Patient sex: M
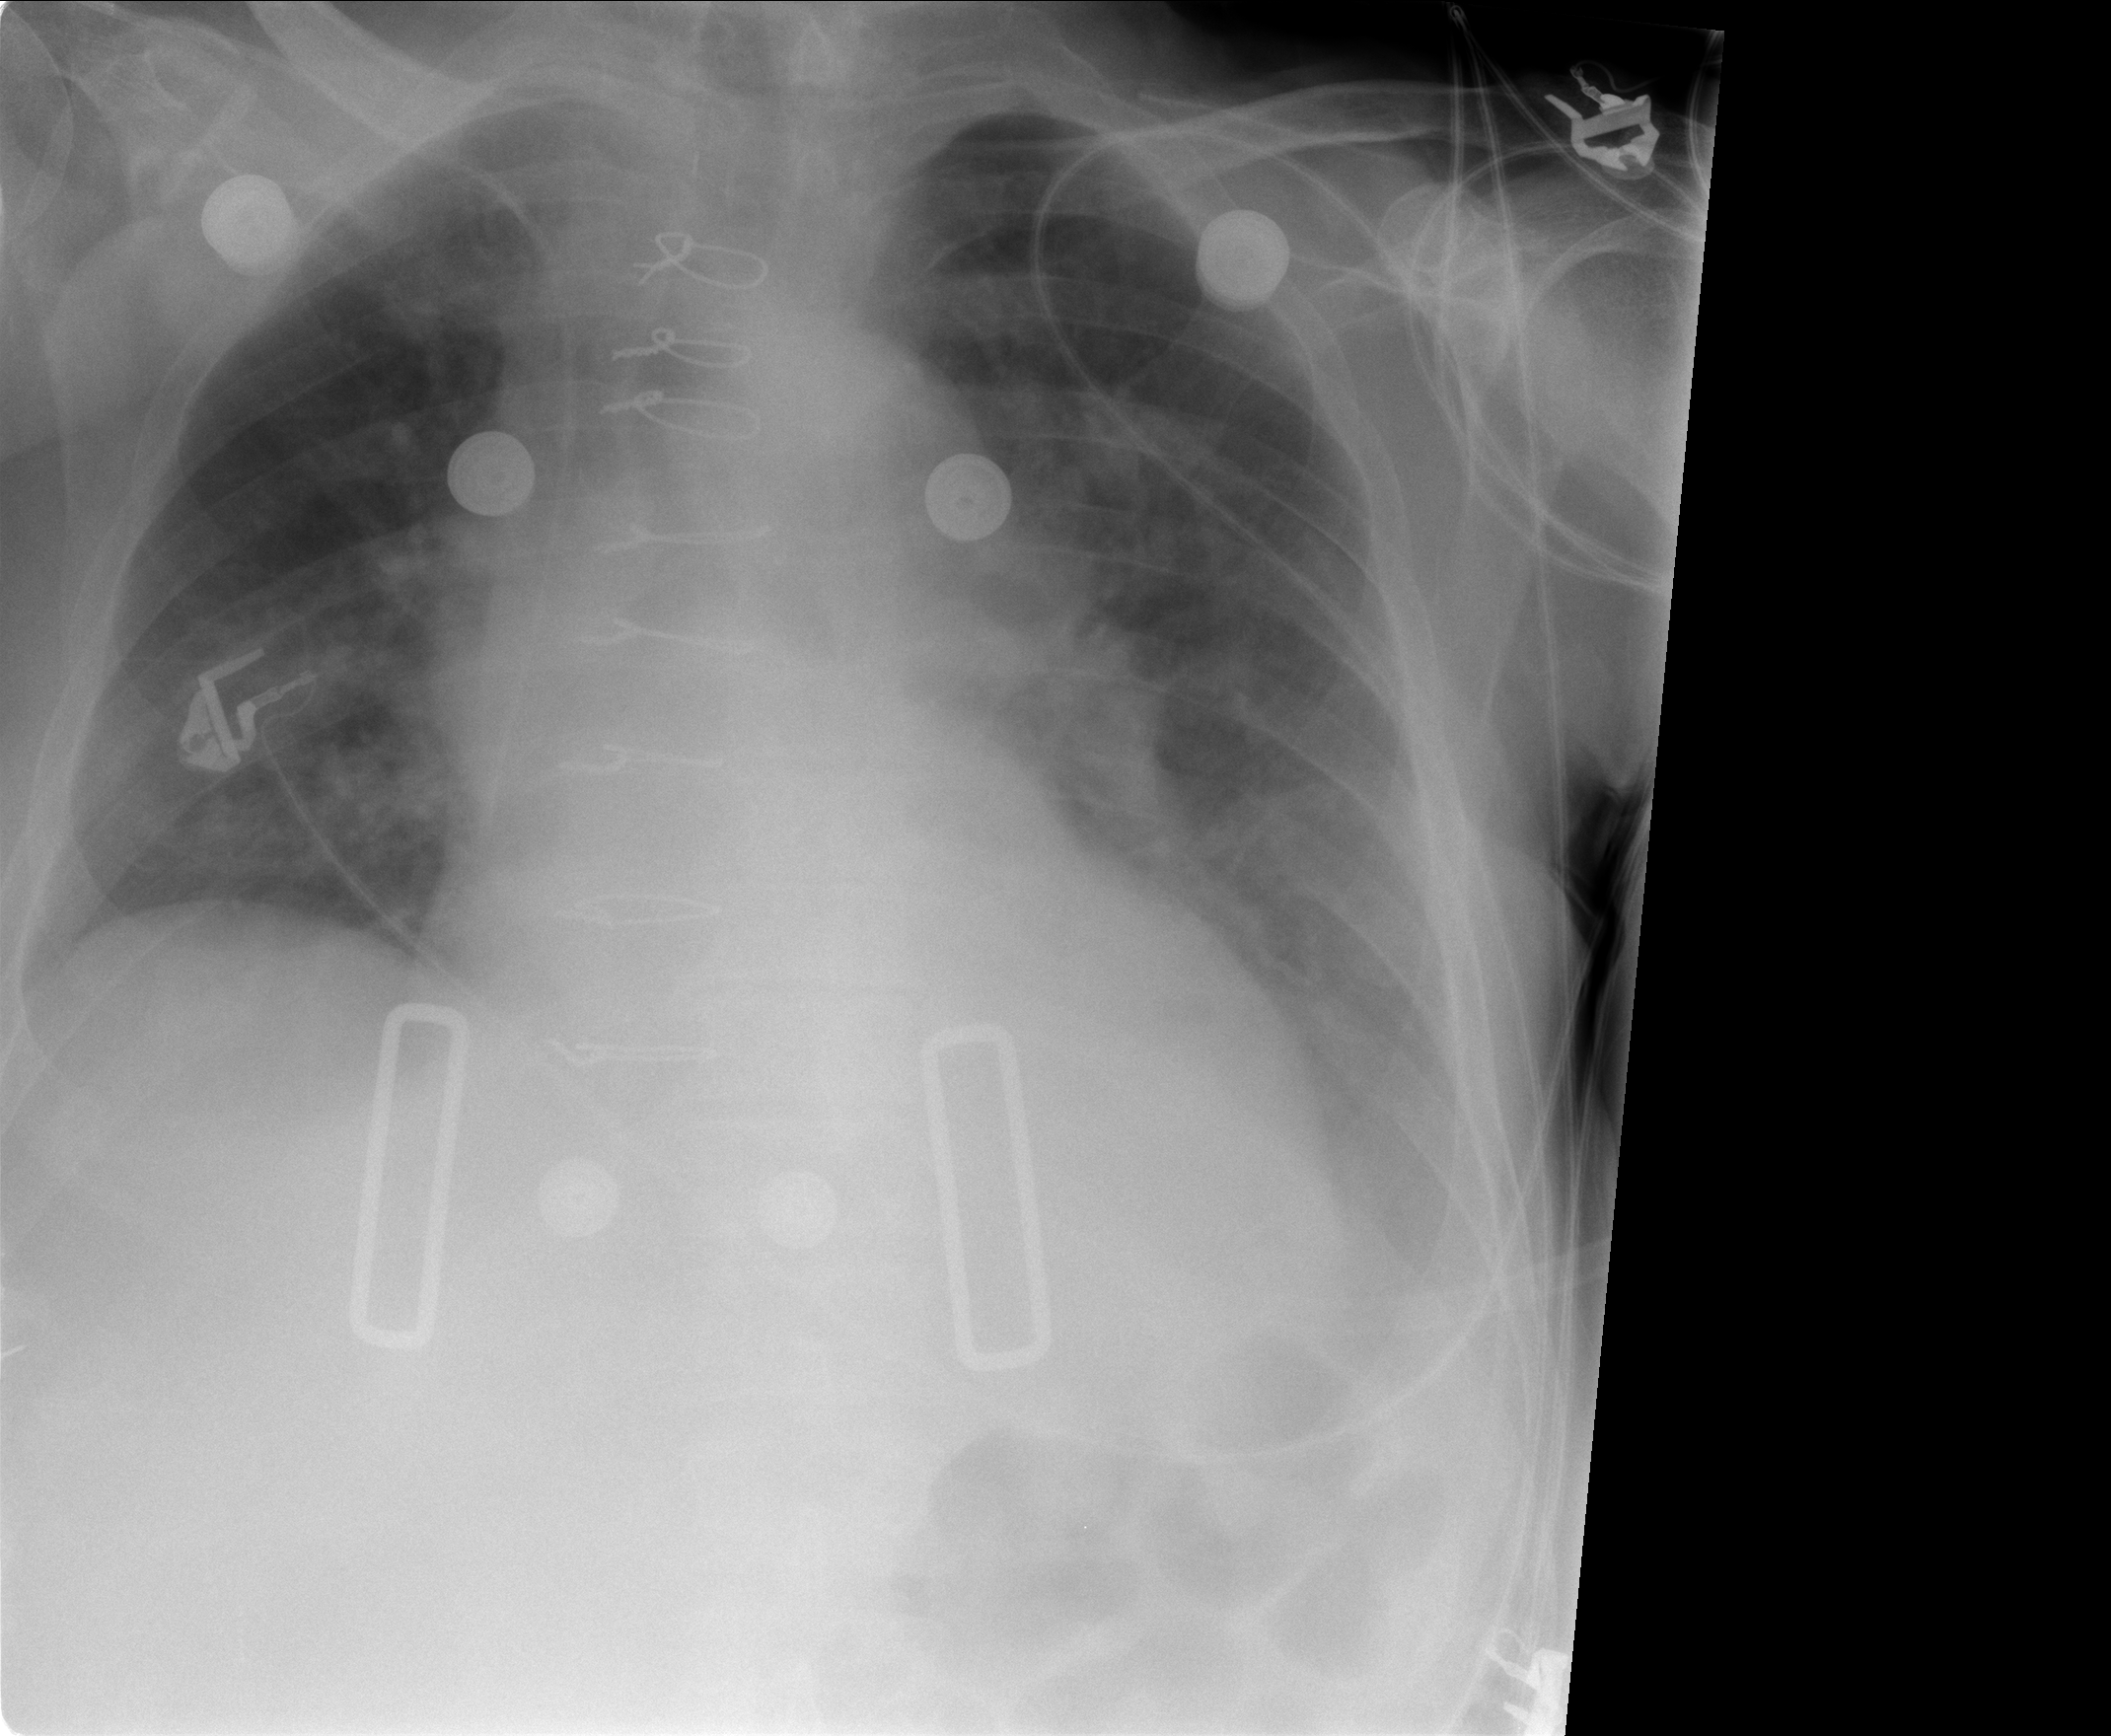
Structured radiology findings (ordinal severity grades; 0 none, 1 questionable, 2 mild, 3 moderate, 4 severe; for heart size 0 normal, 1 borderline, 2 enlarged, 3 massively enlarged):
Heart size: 2
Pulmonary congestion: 3
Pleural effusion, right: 0
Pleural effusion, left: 2
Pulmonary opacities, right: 1
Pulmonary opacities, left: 2
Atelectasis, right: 1
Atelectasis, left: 2